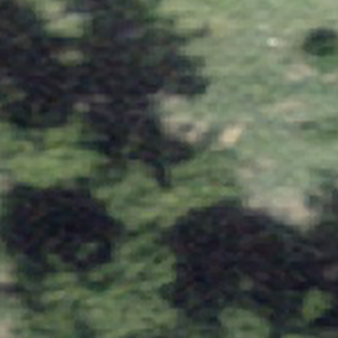
Label: other